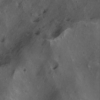
Label: not_dusty